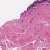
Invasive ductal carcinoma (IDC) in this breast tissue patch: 0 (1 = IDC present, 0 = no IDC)